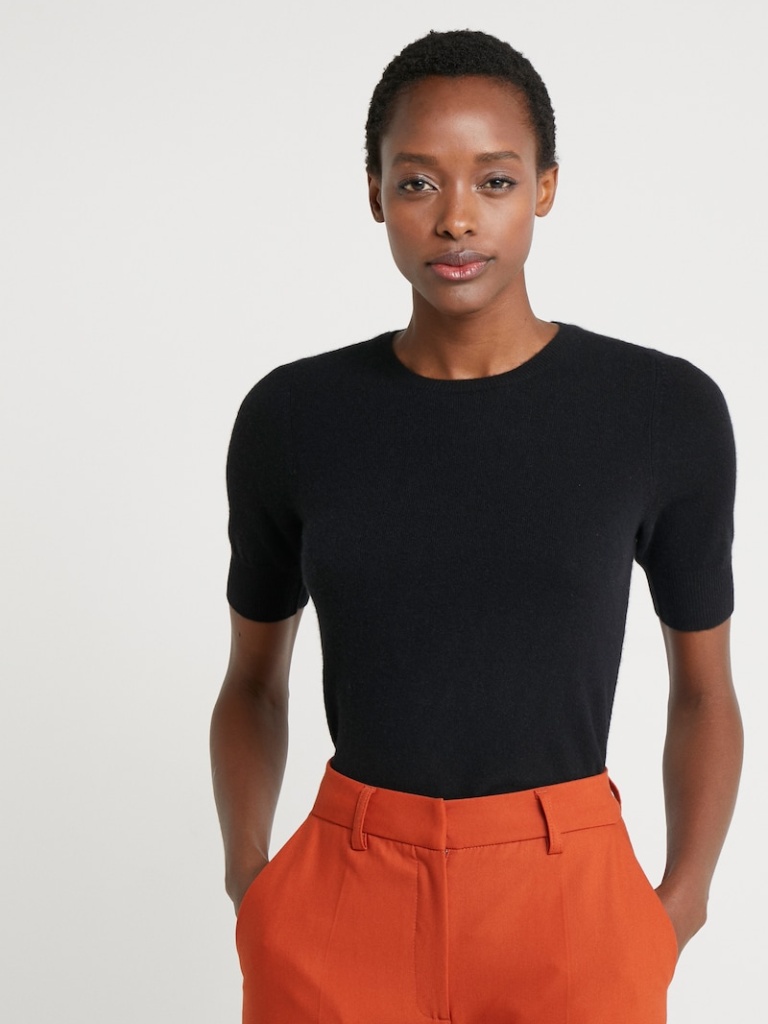
knit tight short sleeve hip length Fully Tucked in crew sweater